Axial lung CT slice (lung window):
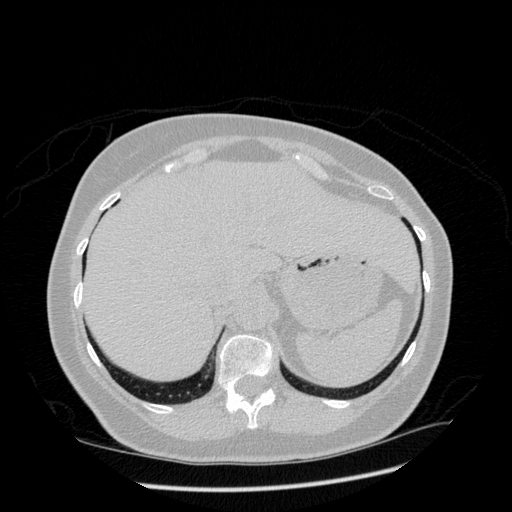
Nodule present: no